Question: The attached image is what we want to achieve with html / css. The main points are that the page is 960px centered, the left column takes almost 1/3 of that and the right takes almost 2/3. Both sections are separated by the dark gray line. That's simple to do.
The problem is that on the left of the left section, we want the same background pattern as the one in the left section. And same for the right side. So on the right of the right section, we also want the light gray background pattern. Of course we don't know ahead of time how wide the browser will be open.
I'm looking for a clean browser independent solution - not a hack that works in some cases and in some cases doesn't. Also, if it's any help we're using LessCSS (casic CSS3 solutions work too).
Appreciate your input!

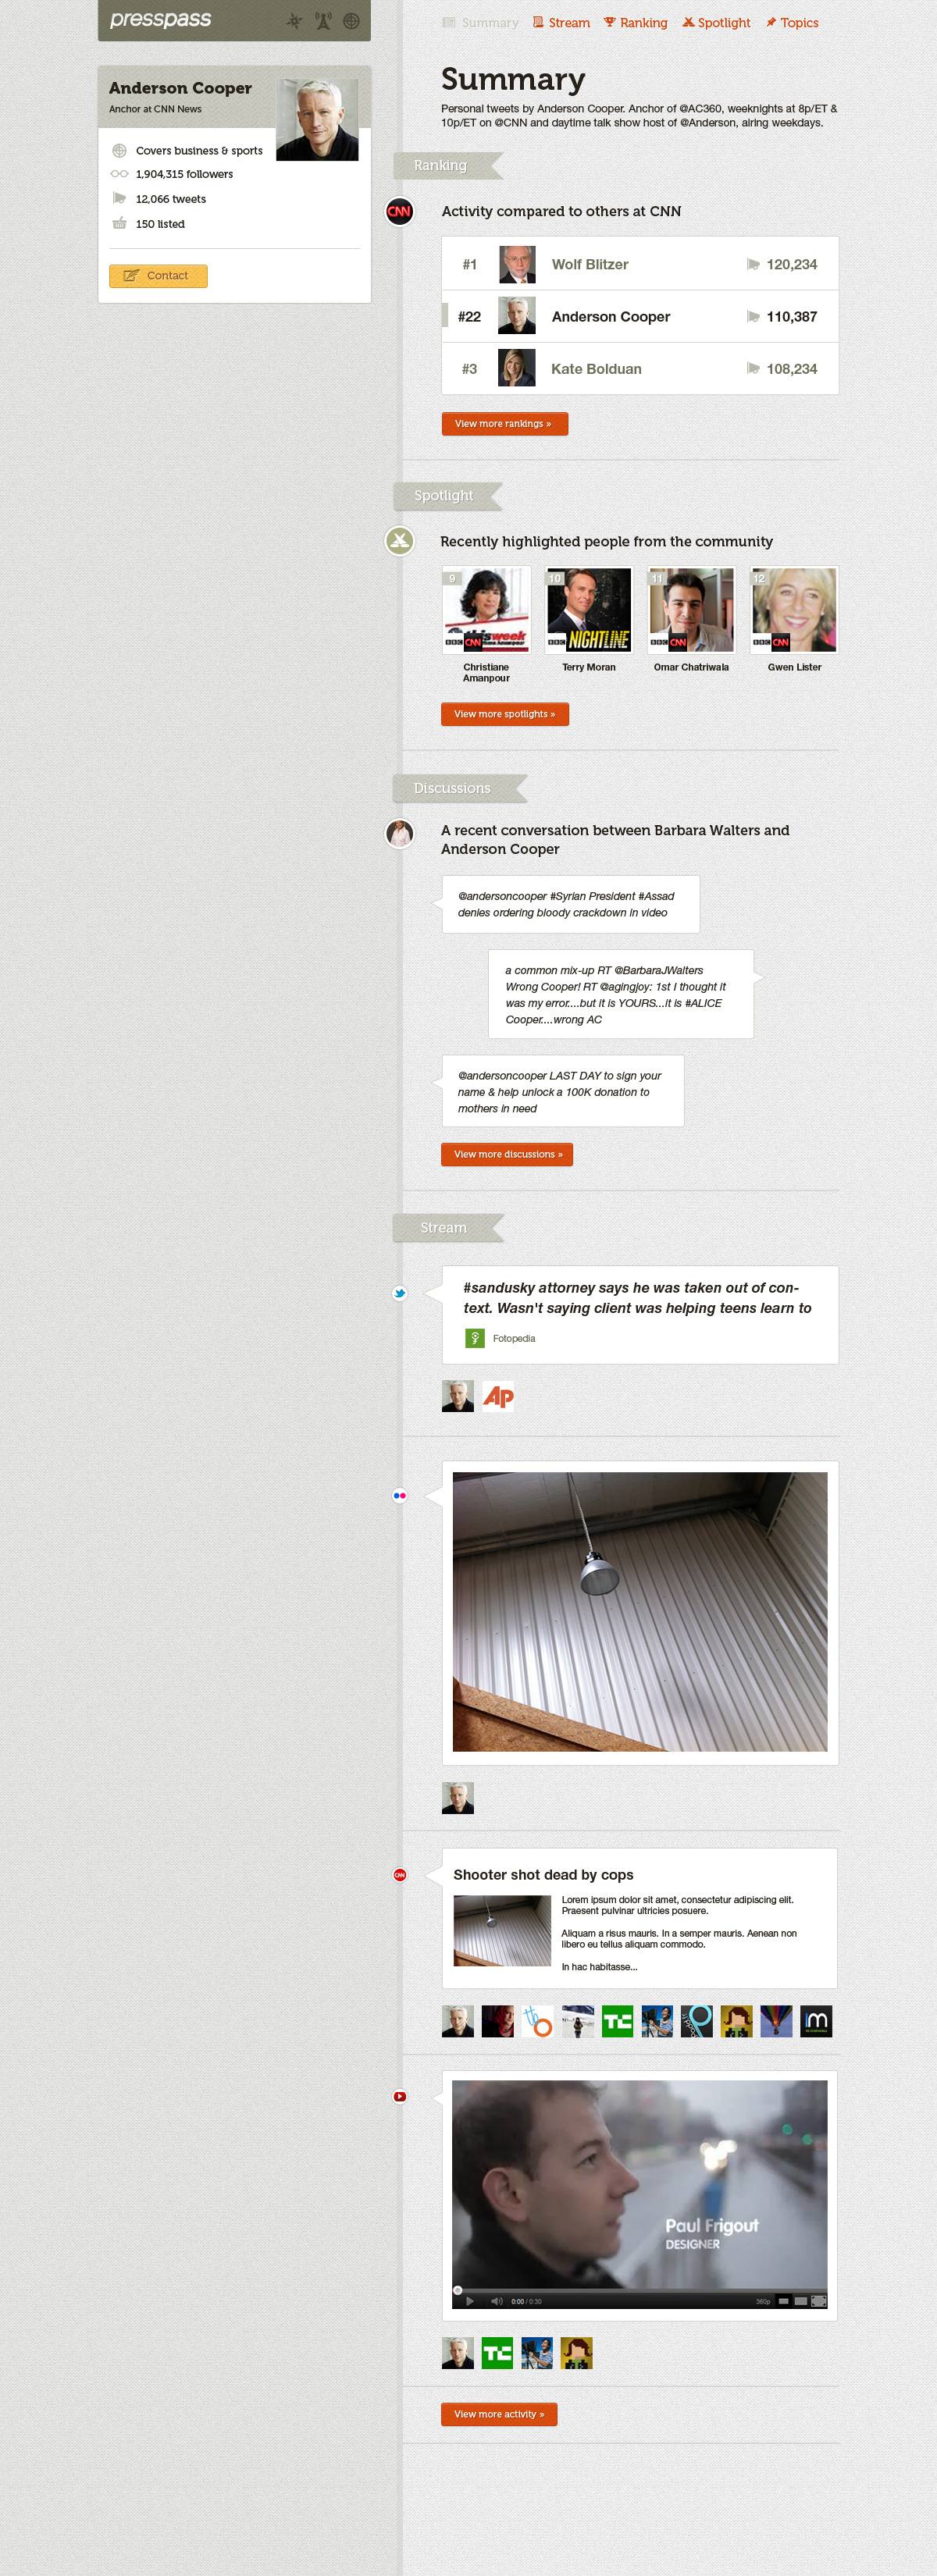
Answer: I've managed to get this done using CSS and JS (using jquery, but you could do similar stuff using pure JS). I set the left/right to simply use different background colours - feel free to use images.
CSS:
'''
body {
margin: 0px;
}
#full {
min-width: 960px;
position: relative;
}
#dleft {
min-width: 319px;
background-color: darkGray;
border-right: solid 3px gray;
height: 200px;
position: absolute;
top: 0px;
left: 0px
}
#dright {
min-width: 638px;
background-color: lightGray;
height: 200px;
position: absolute;
top: 0px;
right: 0px;
}
.left-content {
float: right;
border-top: solid 1px gray;
border-bottom: solid 1px gray;
width: 299px;
padding: 10px;
margin-top: 10px;
}
.right-content {
float: left;
border-top: solid 1px gray;
border-bottom: solid 1px gray;
width: 618px;
padding: 10px;
margin-top: 10px;
}
'''
JS:
'''
function resizeDivs()
{
var WIDM = 960;
var WIDL = 319;
var WIDR = 638;
var ww = $(window).width();
if(ww <= WIDM)
{
$('#full').width(WIDM);
$('#dleft').width(WIDL);
$('#dright').width(WIDR);
}
else
{
var pad = (ww - WIDM) / 2;
$('#full').width(ww);
$('#dleft').width(WIDL + pad);
$('#dright').width(WIDR + pad);
}
}
$(document).ready(resizeDivs);
$(window).resize(resizeDivs);
'''
And, finally, HTML:
'''
<body>
<div id="full">
<div id='dleft'>
<div class="left-content">
Left Column
</div>
</div>
<div id='dright'>
<div class="right-content">
Right Column
</div>
</div>
</div>
</body>
'''